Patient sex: M
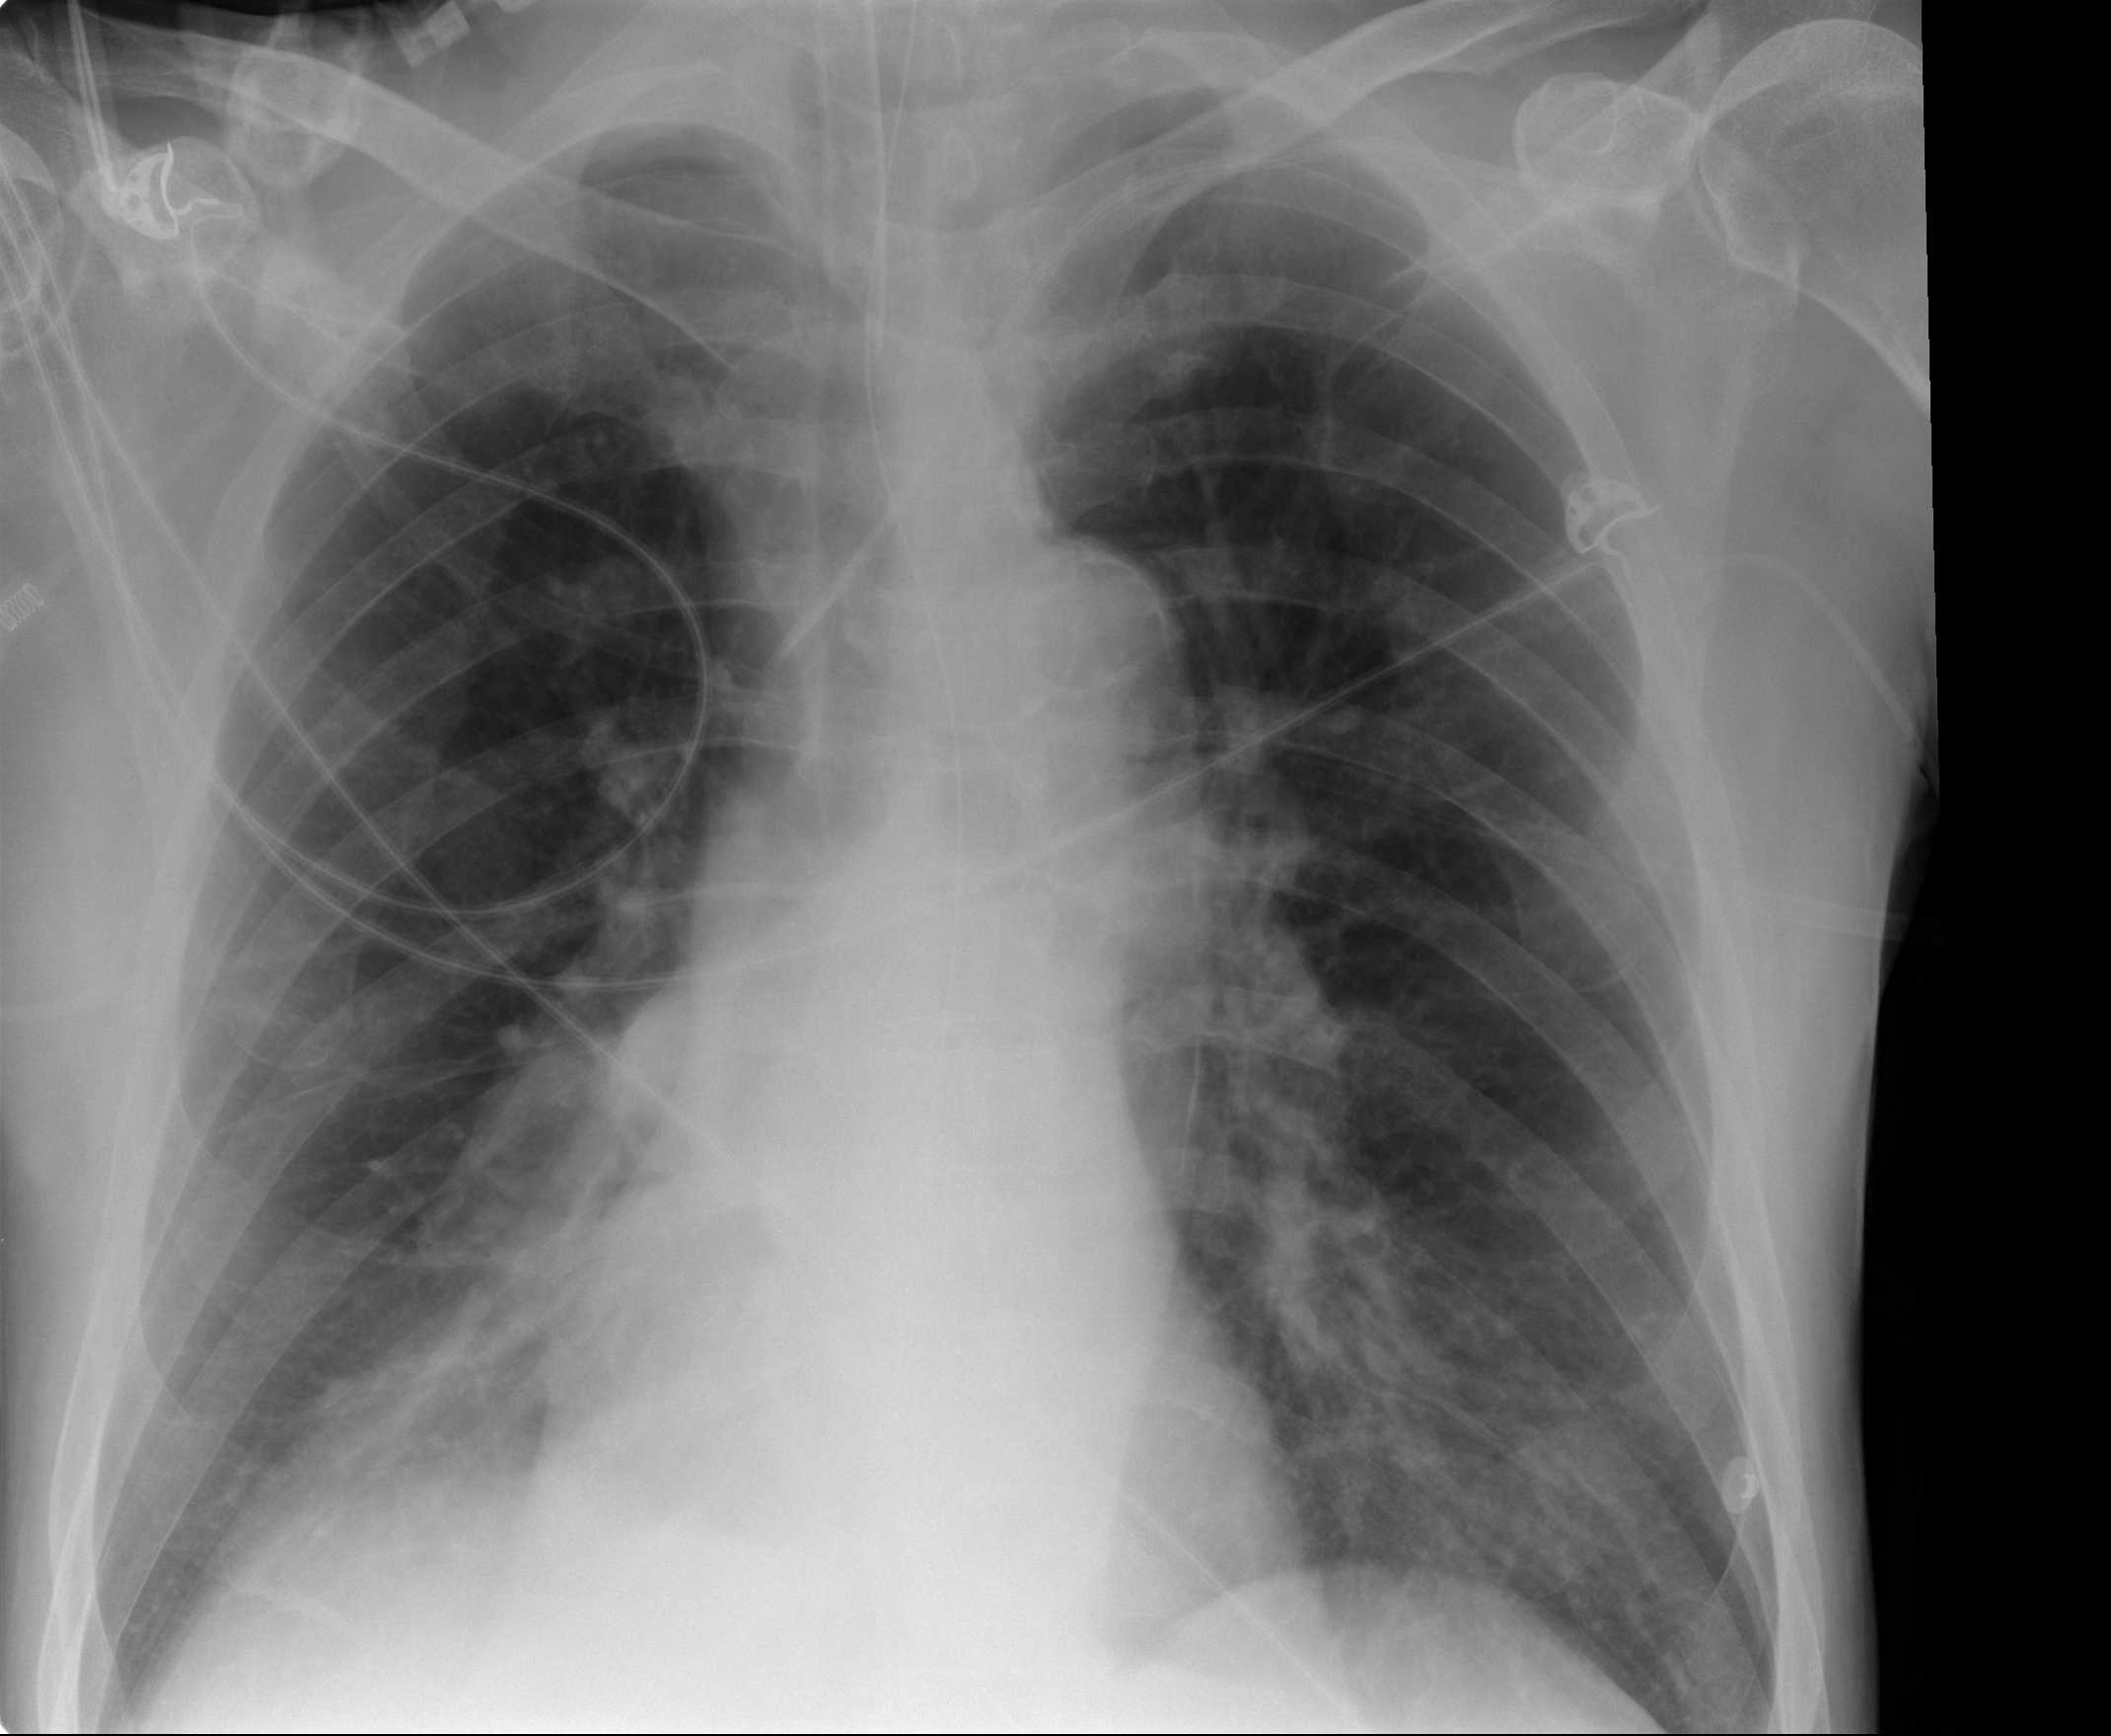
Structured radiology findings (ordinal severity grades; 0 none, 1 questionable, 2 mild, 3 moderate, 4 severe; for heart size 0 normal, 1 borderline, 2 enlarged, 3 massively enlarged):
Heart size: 0
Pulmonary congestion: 0
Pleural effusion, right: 1
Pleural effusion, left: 0
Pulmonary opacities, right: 0
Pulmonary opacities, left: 0
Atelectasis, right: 2
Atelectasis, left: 2